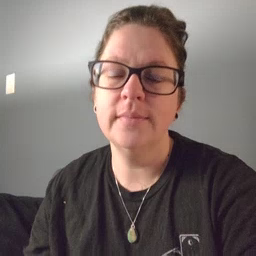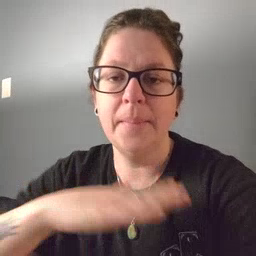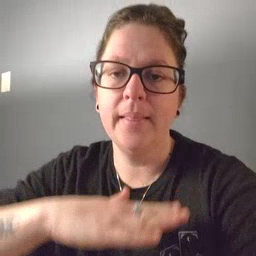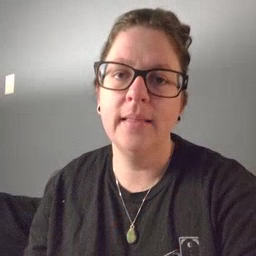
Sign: table